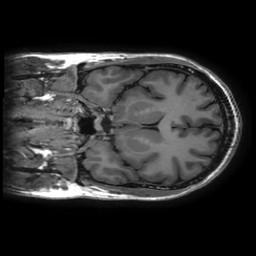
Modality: T1w
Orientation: coronal
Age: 32
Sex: female
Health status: healthy
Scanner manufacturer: ge
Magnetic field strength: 3 T
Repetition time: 0.008188 s
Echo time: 0.003108 s